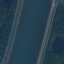
Land use / land cover class: River